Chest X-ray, AP view. Patient: 62 years old, sex M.
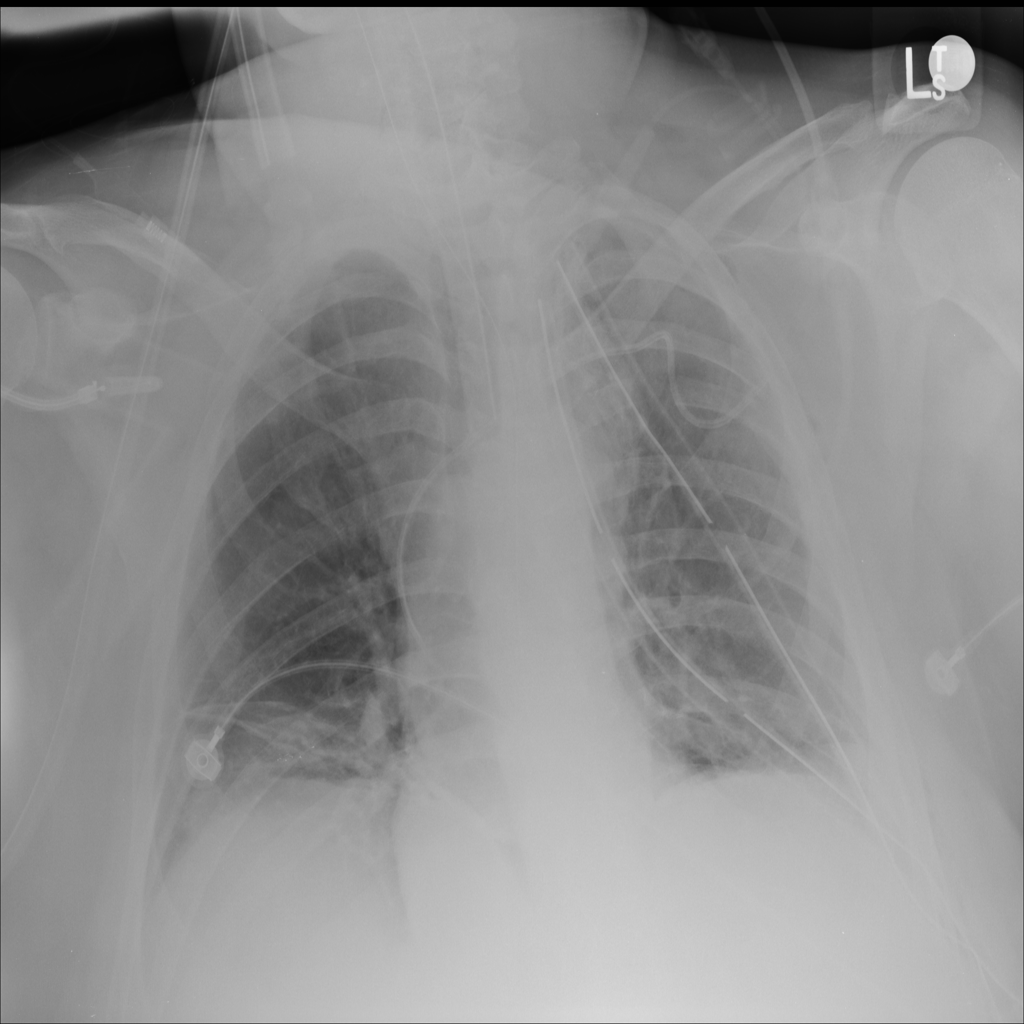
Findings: Atelectasis, Mass